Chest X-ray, AP view. Patient: 66 years old, sex F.
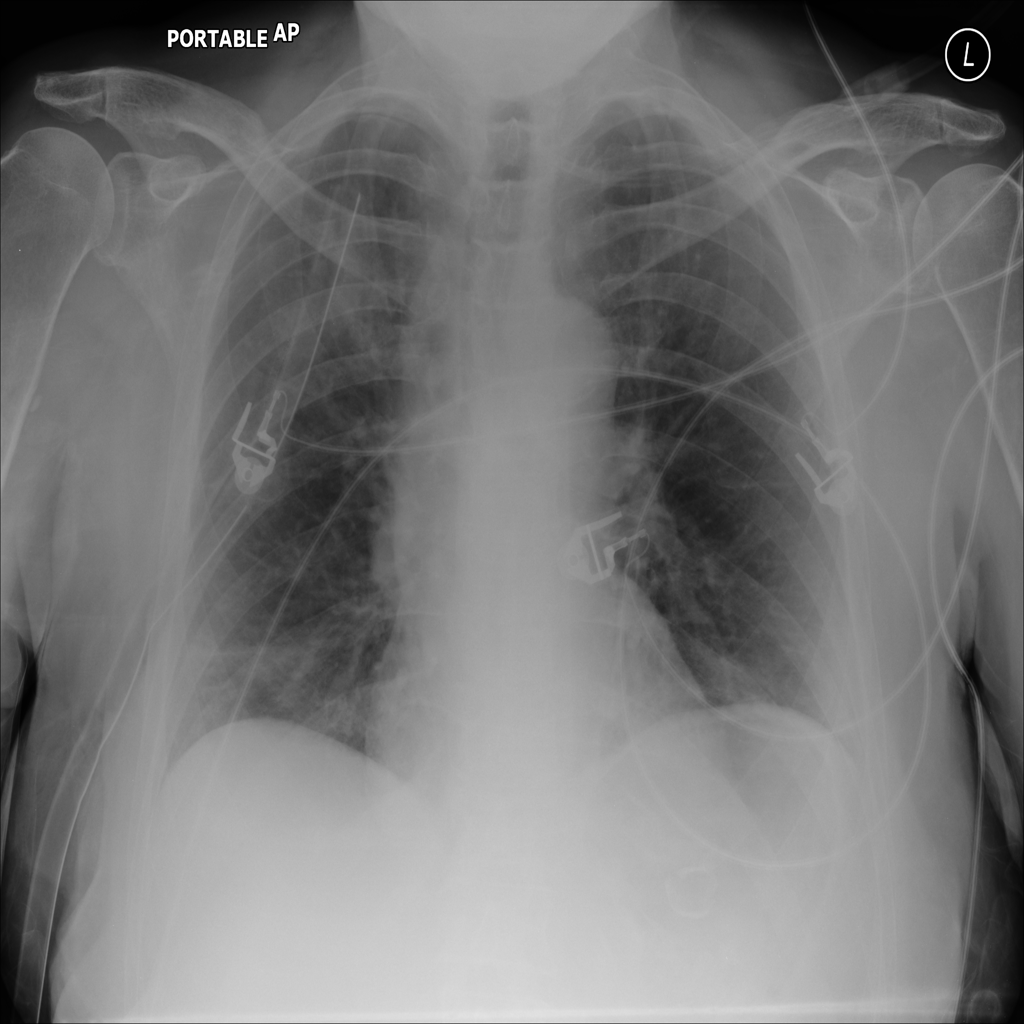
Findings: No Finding